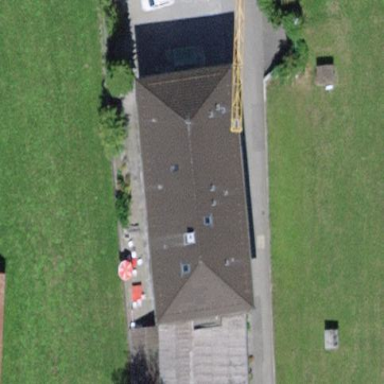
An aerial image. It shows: Building.